Question: I'm currently making a project with JS and I happened to use the package <URL>.
When using it, the VSCode Intellisense shows a documentation that's not compatible with the JSdoc in the index.js file (the only file regarding code).
Example of what it looks like:

When searching for that in the files, I stumbled upon it in the README file.
I've tried to replicate it without success and would like to know how that is done.
Obs.: I have not checked other text editors.
Obs2.: I disabled every extension, so that's certainly not something done by an extension.
Obs.: So, it seems that it's not using the README but rather a TS file downloaded by npm. More on the answer below!
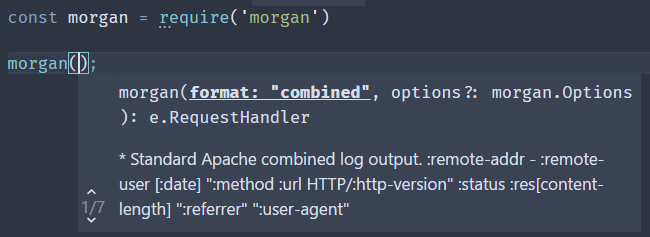
Answer: Okay, after a lot of rumbling around:
I tried to change what was written in the README and that didn't change what the Intellisense was showing.
So I started looking once again and I found at 'USER\AppData\Local\Microsoft\TypeScript.9
ode_modules\@types\morgan" a file index.d.ts which contained the same descriptions that were in the README. When changing it, the description intellisense gave changed!
So, what's that file? Apparently it's a file on <URL> and why VScode uses it instead of the JSdoc are still questions to me.